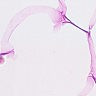
Metastatic tissue present: no